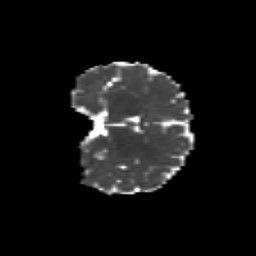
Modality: MD
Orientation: coronal
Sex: female
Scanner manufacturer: siemens
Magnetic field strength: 3 T
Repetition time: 5 s
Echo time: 0.071 s